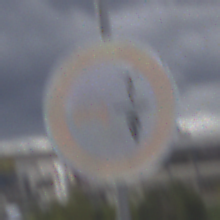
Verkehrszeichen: VerbotUeberholenEinspurigeFahrzeuge
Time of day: MorningAfternoon
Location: Outdoor (Suburban)
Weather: PartlyCloudy
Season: NotSpecified
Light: Natural